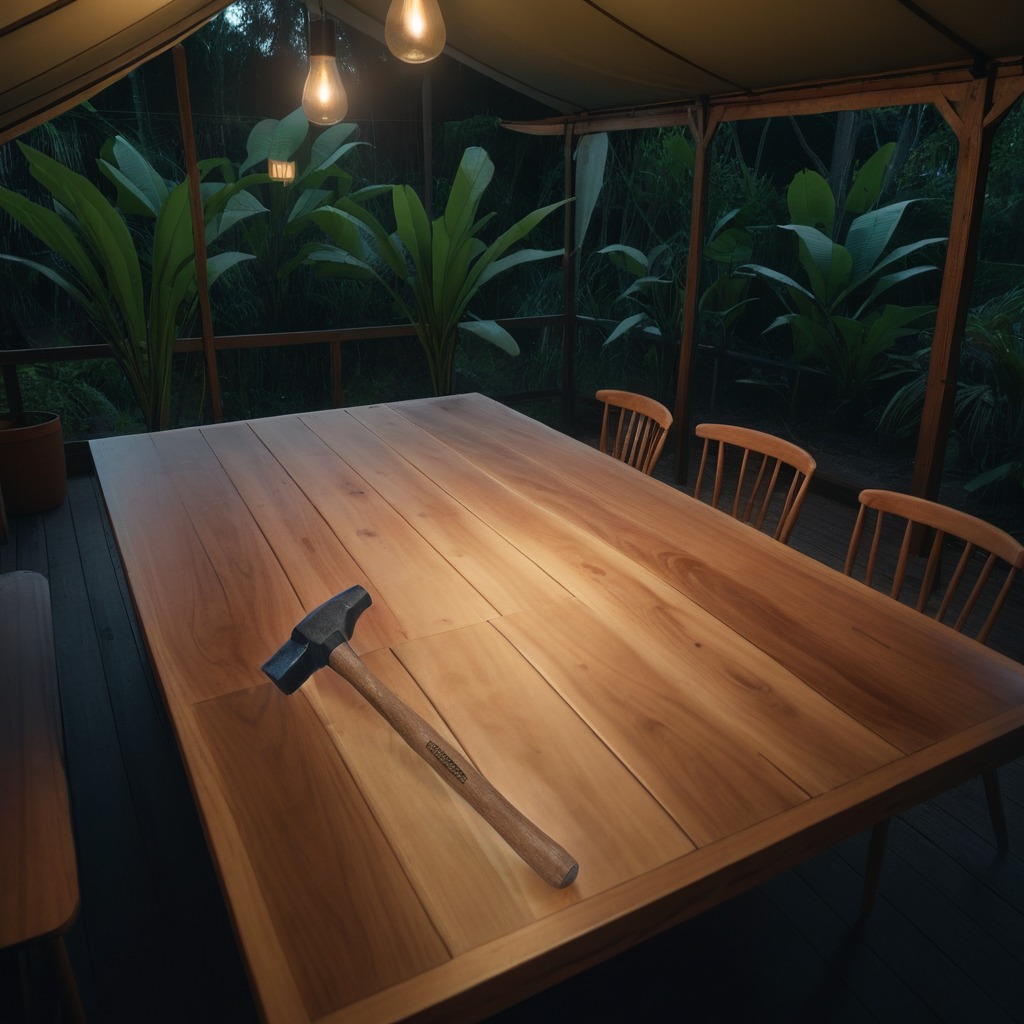
A hammer is lying on a wooden table inside a jungle field workshop tent at night.